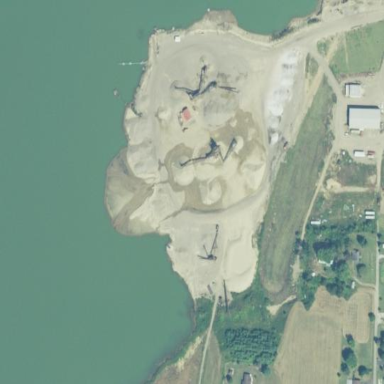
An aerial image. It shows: Quarry mining sand and gravel resources.